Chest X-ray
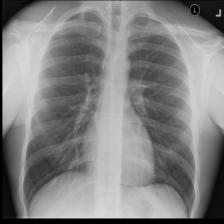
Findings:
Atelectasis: negative
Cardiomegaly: negative
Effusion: negative
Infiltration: negative
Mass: negative
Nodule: negative
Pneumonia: negative
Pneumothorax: negative
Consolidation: negative
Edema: negative
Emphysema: negative
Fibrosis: negative
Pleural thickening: negative
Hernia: negative